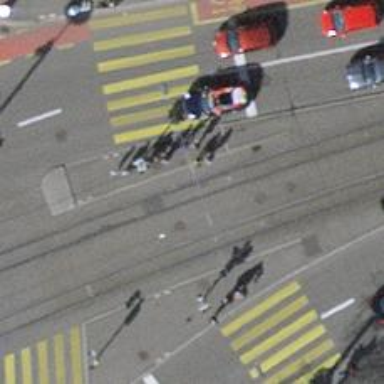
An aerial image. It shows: Tram crossing on the railway.